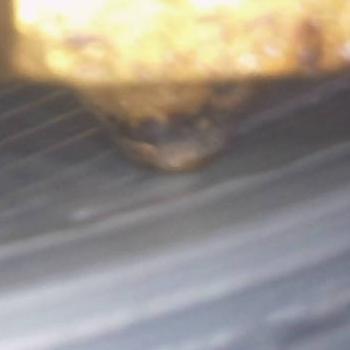
Flow rate: 70%